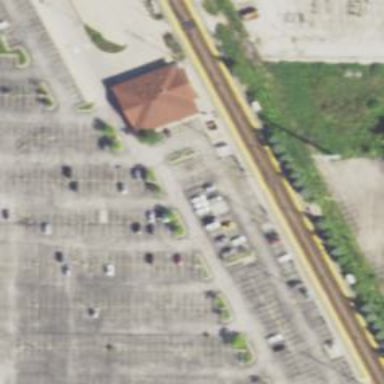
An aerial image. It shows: Parking space is available.